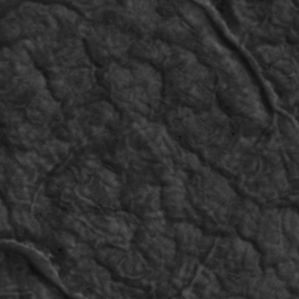
Label: non_frost